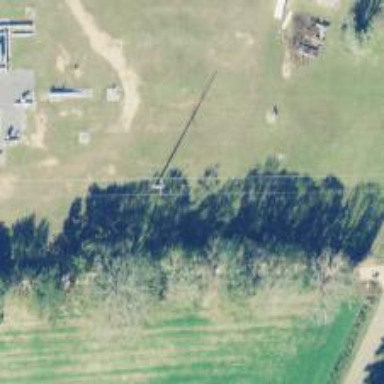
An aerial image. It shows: Power pole.